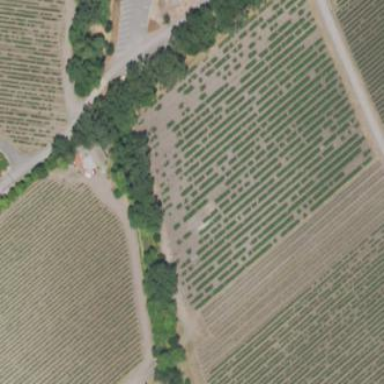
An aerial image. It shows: Vineyard with grape crops.